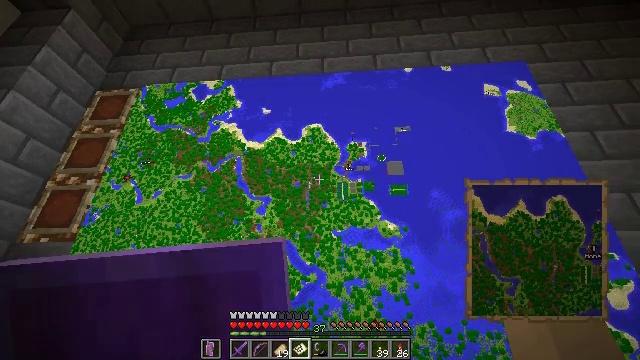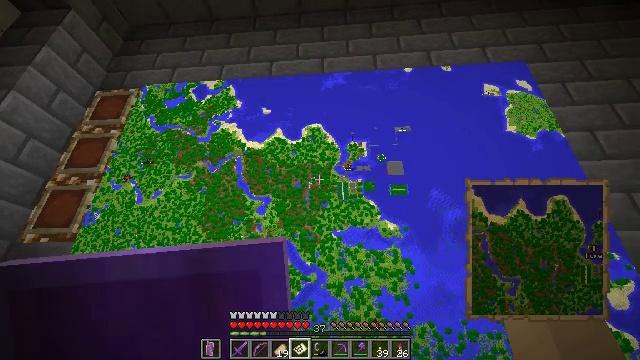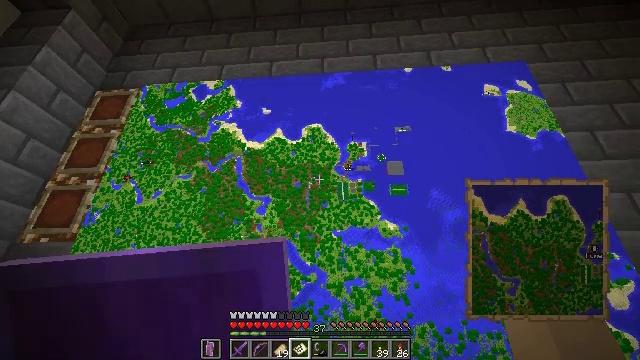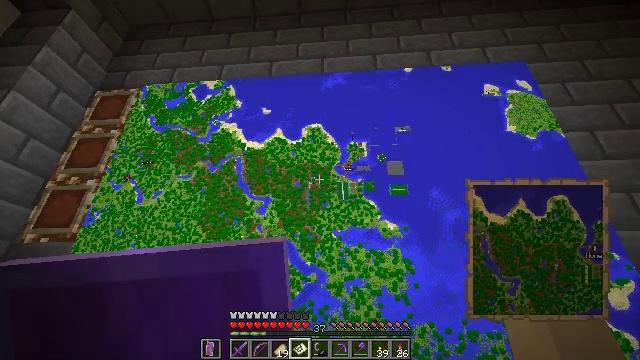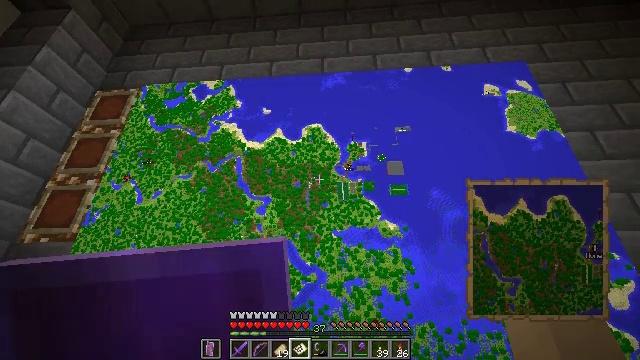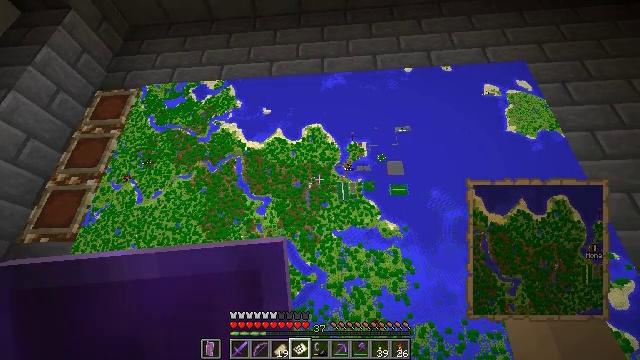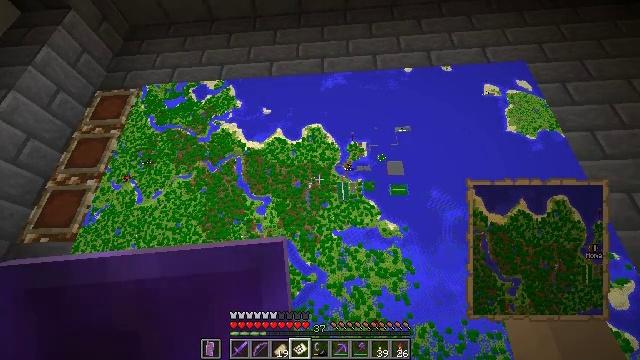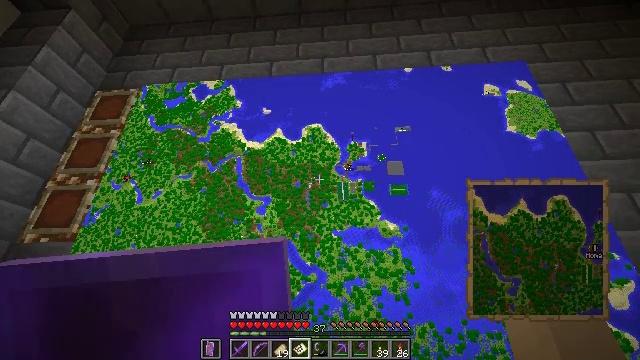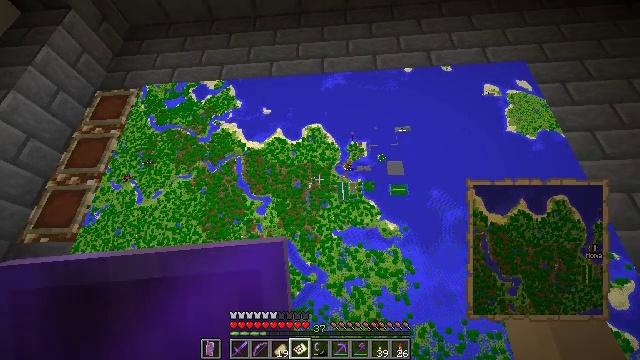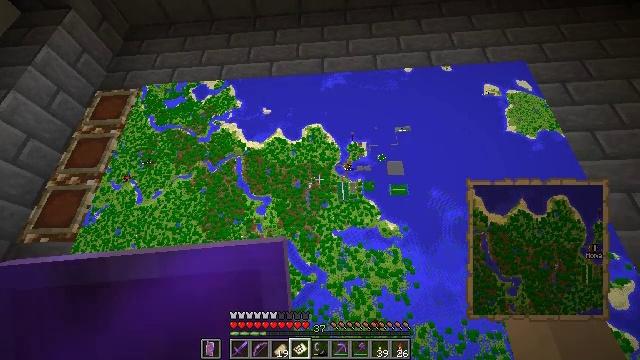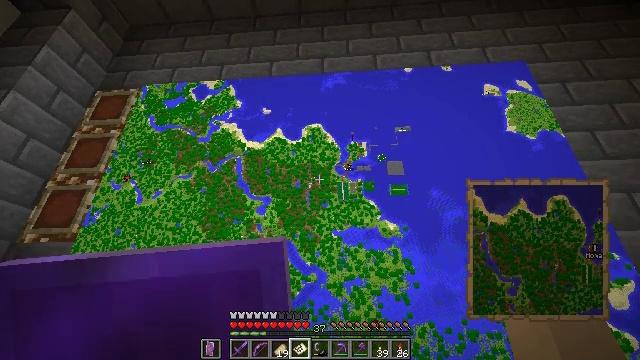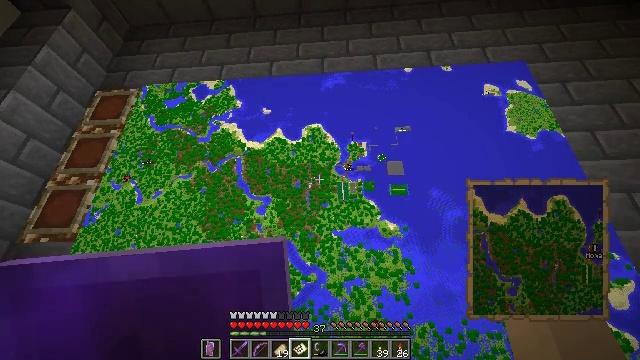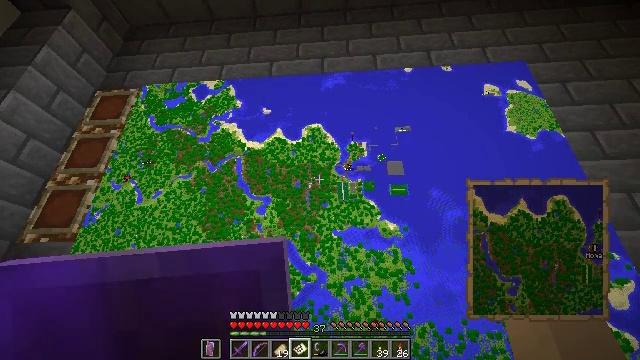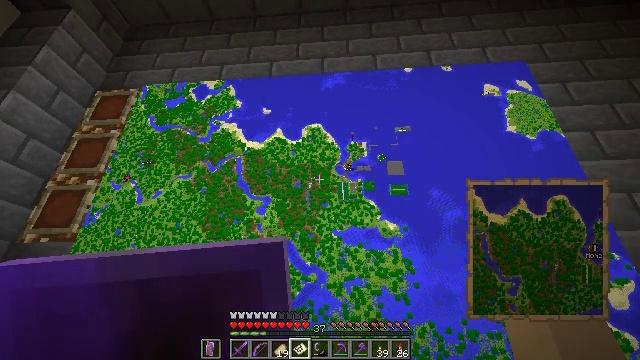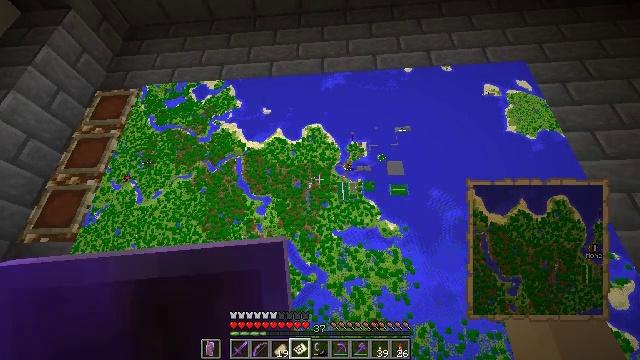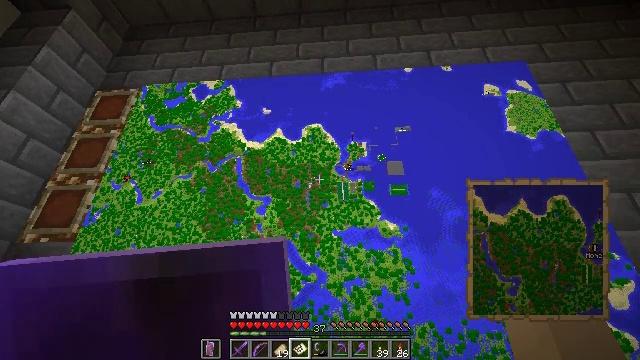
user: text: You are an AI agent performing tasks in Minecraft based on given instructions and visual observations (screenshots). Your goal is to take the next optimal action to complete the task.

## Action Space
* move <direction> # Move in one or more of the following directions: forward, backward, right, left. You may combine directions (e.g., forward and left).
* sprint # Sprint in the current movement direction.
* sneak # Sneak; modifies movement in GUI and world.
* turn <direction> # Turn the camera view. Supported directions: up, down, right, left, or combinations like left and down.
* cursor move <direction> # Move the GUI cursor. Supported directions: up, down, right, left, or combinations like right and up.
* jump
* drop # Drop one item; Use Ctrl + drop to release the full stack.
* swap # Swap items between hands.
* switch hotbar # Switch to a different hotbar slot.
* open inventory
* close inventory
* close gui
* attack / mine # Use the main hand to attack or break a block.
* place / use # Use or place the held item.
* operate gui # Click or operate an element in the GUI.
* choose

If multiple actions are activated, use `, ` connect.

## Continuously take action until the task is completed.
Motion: motion action
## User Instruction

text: Create a filled map at the crafting station.
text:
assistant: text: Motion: no_op
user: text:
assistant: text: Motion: no_op
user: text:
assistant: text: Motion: no_op
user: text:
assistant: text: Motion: no_op
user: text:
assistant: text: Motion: no_op
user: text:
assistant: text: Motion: no_op
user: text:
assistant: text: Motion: no_op
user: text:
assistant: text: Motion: no_op
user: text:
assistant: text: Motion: no_op
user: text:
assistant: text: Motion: no_op
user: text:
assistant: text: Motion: no_op
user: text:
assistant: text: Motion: no_op
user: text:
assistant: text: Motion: no_op
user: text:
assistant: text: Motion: no_op
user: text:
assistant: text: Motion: no_op
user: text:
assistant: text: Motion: no_op
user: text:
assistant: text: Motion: no_op
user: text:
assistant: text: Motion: no_op
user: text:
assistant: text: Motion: no_op
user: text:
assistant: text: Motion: no_op
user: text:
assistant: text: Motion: no_op
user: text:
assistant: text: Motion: no_op
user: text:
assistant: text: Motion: no_op
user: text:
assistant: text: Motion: no_op
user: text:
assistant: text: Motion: no_op
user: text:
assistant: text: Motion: no_op
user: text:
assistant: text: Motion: no_op
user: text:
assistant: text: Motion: no_op
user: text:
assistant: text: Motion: no_op
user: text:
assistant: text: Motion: no_op